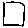
Label: square